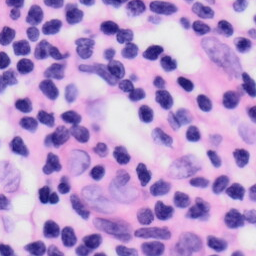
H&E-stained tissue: Skin